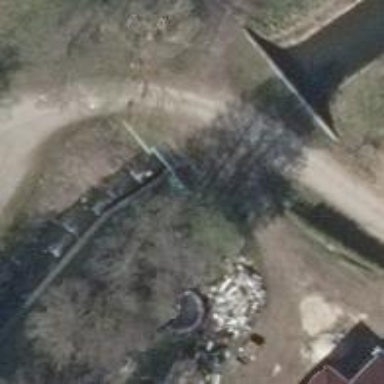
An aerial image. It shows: Culvert tunnel.